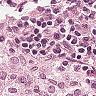
Metastatic tissue present: no